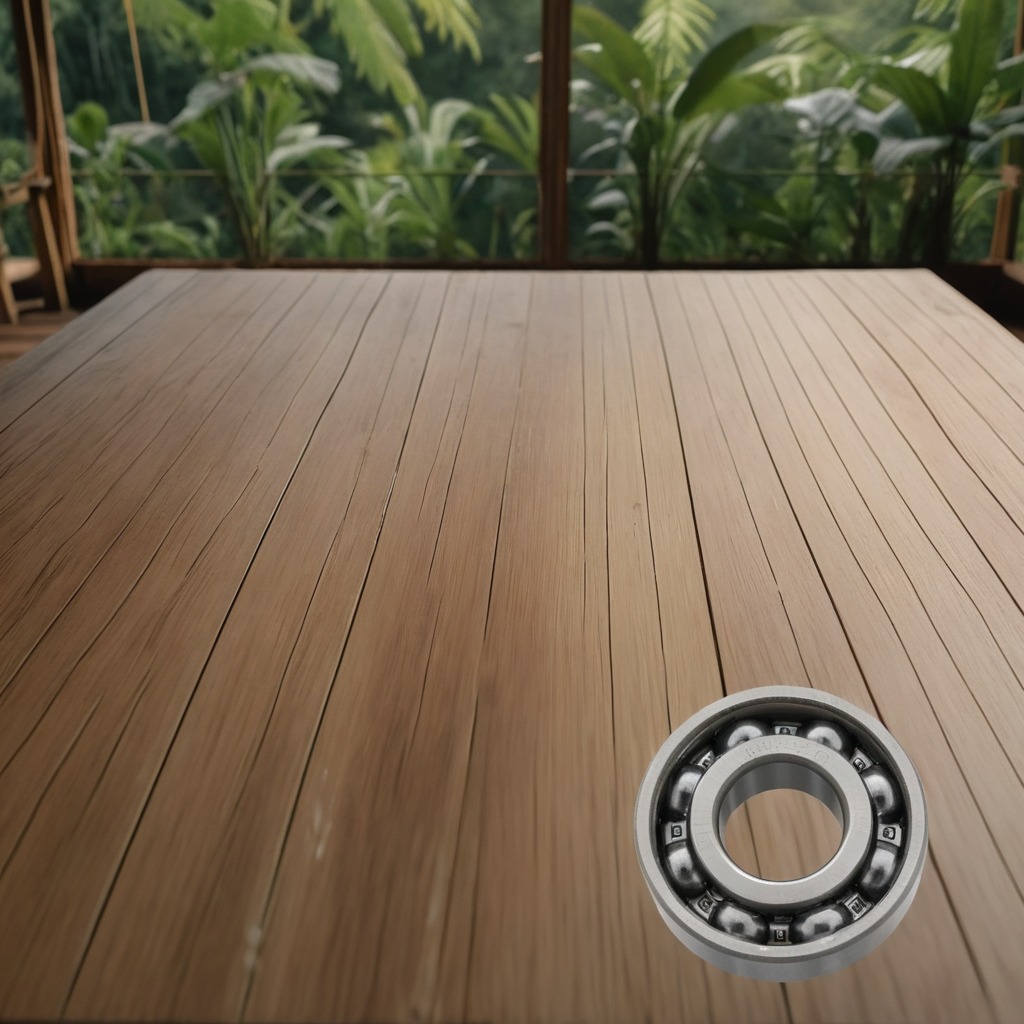
A metal ball bearing is lying on a wooden table inside a jungle field workshop tent.